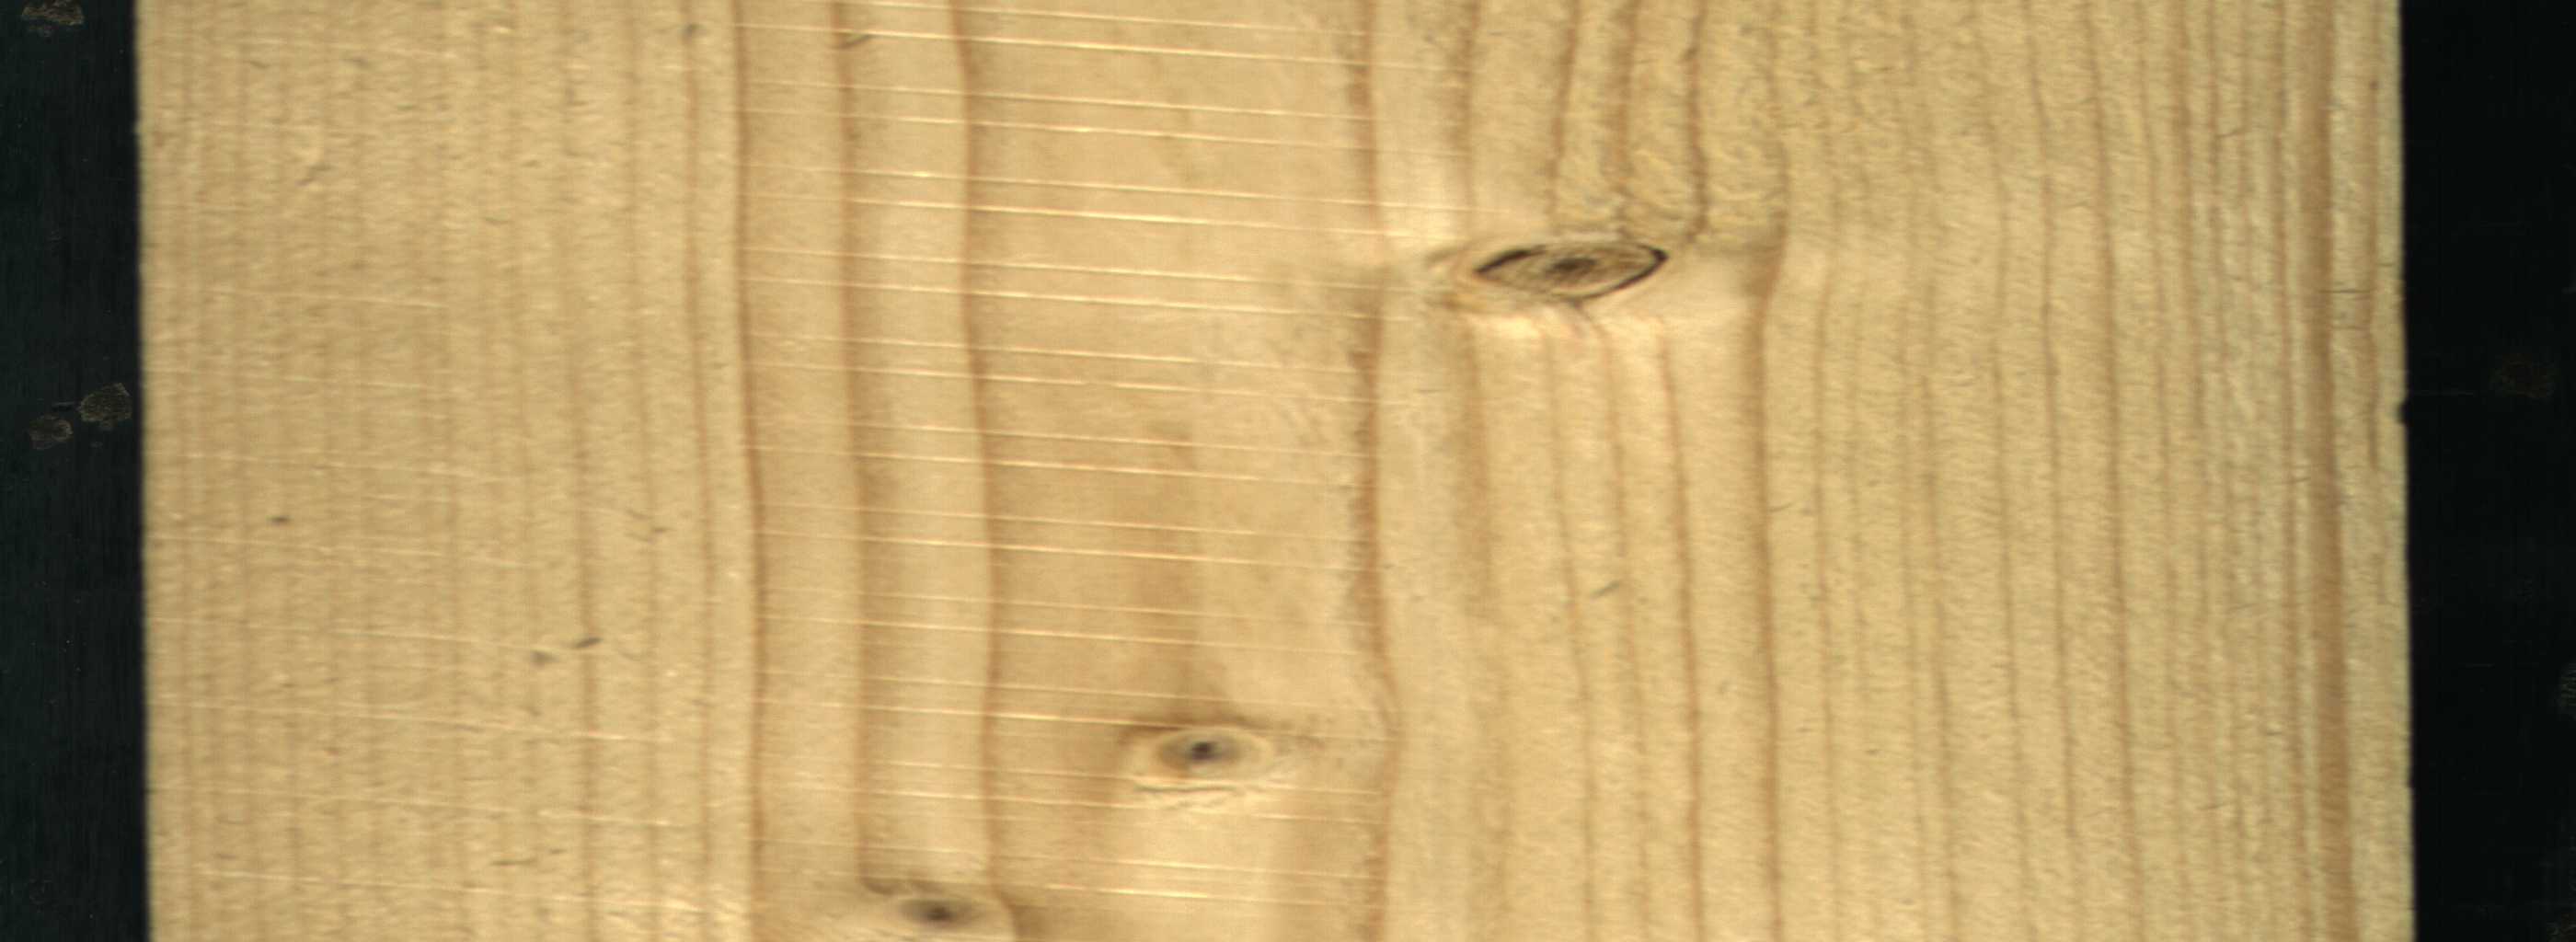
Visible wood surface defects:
Live_Knot
Live_Knot
Live_Knot